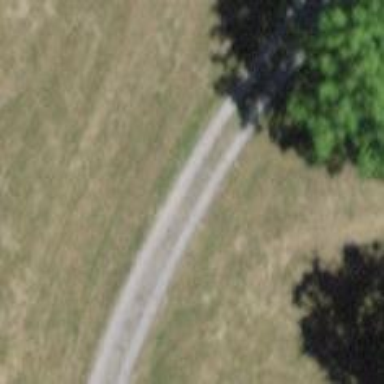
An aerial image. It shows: Service road with pebblestone surface.